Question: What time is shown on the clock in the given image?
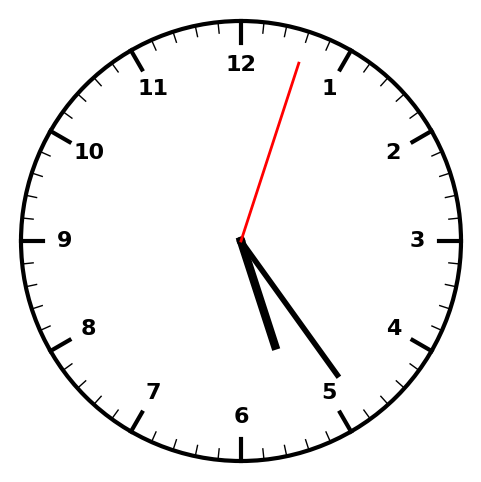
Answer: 05:24:03